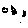
Label: square